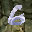
Label: 6